Question: I'm trying to search a SQL database using this SQL query:
> SELECT * FROM Reservations WHERE fDate=06/12/13
Here is an image of my SQL Reservations table with dummy data:

What am I doing wrong here?
Thanks,
C.
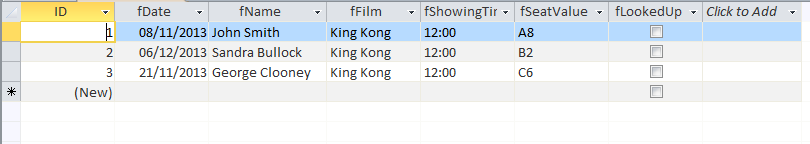
Answer: Try changing date format from 'dd/mm/yyyy' to 'yyyy/mm/dd'.
Like this:
SELECT * FROM Reservations WHERE fDate='2013/11/08'
See sample <URL>